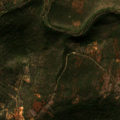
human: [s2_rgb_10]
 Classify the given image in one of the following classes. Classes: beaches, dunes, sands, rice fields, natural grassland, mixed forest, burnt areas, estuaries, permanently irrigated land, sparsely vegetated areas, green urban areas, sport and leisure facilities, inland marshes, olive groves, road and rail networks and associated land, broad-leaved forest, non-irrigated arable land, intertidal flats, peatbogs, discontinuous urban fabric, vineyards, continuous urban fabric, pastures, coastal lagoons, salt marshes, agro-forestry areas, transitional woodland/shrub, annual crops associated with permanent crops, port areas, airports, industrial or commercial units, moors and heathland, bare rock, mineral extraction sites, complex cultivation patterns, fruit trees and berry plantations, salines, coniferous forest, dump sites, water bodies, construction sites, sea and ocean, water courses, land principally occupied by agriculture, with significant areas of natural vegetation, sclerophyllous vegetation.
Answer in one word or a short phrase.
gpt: land principally occupied by agriculture, with significant areas of natural vegetation, sclerophyllous vegetation